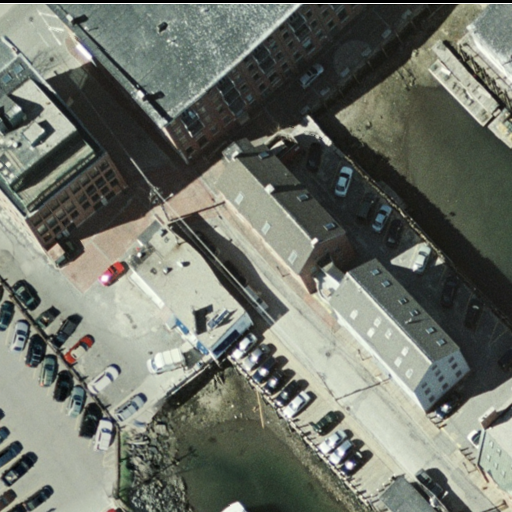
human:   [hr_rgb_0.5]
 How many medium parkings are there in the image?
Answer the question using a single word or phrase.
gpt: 1

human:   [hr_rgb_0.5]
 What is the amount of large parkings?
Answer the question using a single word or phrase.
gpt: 1

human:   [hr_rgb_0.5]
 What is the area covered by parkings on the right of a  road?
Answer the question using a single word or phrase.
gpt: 0m2

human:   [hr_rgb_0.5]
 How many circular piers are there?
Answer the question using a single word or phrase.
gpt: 0

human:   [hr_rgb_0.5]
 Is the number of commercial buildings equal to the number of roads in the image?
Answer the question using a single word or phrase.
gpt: no

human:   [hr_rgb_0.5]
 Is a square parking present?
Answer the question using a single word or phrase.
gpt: no

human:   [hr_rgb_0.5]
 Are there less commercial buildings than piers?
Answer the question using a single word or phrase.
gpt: yes

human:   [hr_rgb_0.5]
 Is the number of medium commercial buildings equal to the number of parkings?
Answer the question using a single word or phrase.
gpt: no

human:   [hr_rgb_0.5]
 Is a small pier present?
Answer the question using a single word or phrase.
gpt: no

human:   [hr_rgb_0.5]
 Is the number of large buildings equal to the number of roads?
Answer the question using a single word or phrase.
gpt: no

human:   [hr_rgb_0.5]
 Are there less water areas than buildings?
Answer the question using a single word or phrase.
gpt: yes

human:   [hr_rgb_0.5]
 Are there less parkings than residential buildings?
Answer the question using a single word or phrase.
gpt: yes

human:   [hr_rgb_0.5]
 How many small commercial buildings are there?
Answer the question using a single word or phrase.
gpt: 0

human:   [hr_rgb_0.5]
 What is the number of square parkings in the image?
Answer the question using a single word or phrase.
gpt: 0

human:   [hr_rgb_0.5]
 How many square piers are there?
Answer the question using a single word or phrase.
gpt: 0

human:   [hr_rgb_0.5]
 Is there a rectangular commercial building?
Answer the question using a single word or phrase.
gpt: no

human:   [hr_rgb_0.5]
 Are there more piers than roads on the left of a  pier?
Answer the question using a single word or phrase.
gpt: no

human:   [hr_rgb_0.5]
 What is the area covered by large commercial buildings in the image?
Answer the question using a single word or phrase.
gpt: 0m2

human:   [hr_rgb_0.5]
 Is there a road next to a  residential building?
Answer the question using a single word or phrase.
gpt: yes

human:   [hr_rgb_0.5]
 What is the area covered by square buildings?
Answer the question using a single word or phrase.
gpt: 0m2

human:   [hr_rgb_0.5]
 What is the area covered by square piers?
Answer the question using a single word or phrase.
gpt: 0m2

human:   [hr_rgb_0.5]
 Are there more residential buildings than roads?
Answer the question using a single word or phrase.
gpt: yes

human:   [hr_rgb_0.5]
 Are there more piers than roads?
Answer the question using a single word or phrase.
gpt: no

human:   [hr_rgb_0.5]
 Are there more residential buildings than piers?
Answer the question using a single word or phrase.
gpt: yes

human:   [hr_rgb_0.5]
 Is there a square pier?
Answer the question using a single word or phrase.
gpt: no

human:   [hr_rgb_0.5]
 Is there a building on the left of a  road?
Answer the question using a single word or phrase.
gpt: yes

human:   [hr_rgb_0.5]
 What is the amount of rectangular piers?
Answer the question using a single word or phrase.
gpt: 1

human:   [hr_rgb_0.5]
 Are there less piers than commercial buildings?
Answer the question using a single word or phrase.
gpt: no

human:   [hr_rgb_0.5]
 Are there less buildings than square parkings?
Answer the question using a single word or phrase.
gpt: no

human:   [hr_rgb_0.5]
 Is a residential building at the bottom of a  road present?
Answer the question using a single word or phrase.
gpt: yes

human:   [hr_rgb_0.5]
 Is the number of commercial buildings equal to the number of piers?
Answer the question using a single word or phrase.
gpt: no

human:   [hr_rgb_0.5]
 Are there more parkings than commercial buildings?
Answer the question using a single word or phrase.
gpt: yes

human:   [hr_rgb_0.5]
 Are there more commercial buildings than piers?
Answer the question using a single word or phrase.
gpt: no

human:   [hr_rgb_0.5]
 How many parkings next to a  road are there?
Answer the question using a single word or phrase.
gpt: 2

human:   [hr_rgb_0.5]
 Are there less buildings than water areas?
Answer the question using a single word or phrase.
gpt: no

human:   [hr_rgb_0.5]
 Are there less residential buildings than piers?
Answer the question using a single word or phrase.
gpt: no